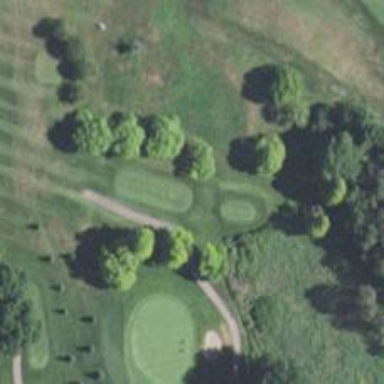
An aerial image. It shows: Service road used as golf cart path.